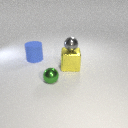
small green metal sphere in front of large blue rubber cylinder